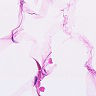
Metastatic tissue present: no